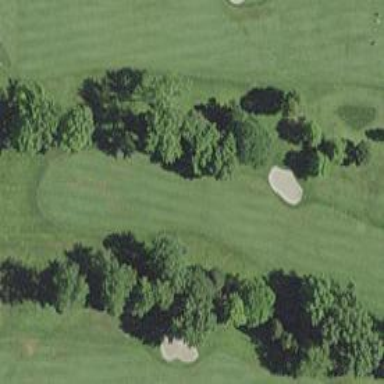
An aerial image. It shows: Golf hole.